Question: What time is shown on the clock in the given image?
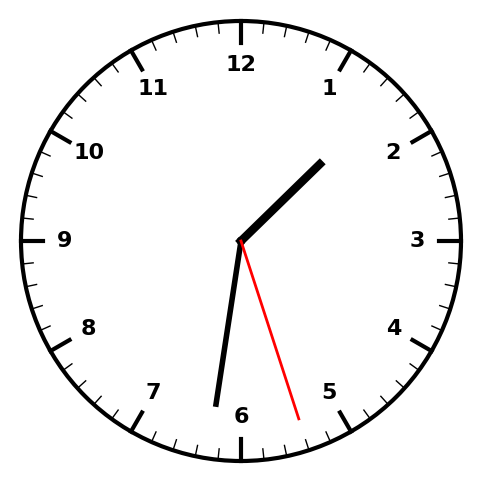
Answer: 01:31:27